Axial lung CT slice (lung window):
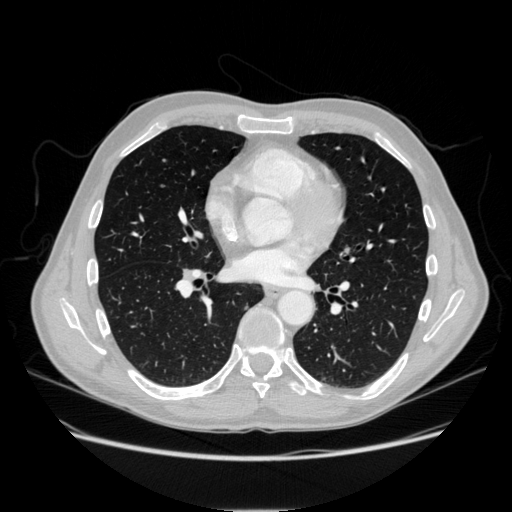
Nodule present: yes
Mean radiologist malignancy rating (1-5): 2.667